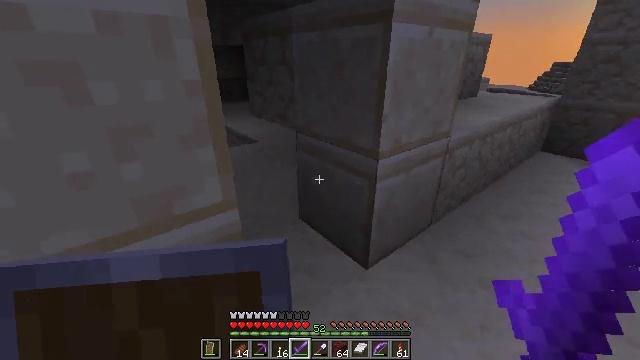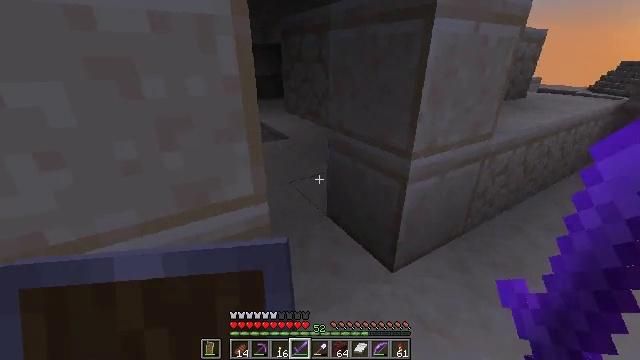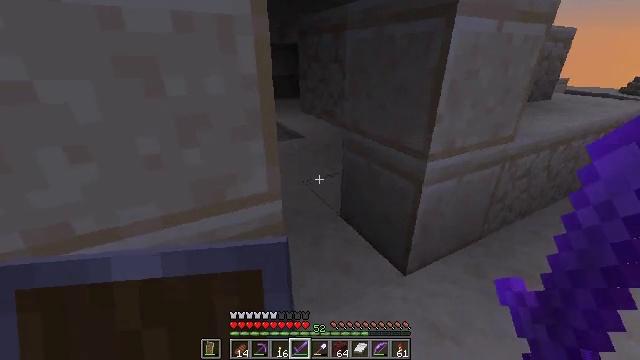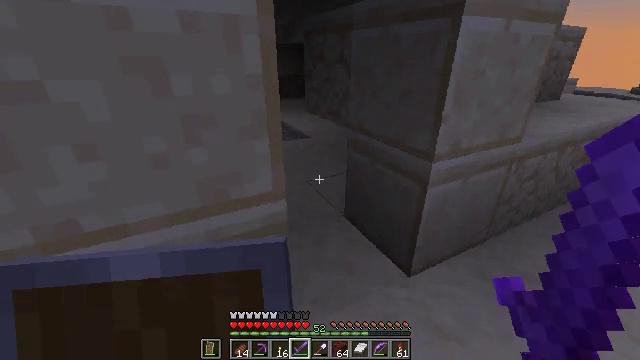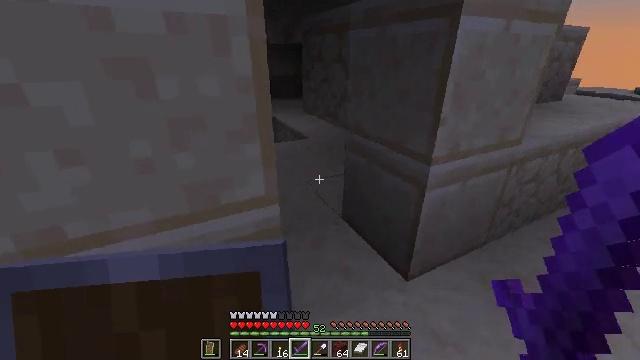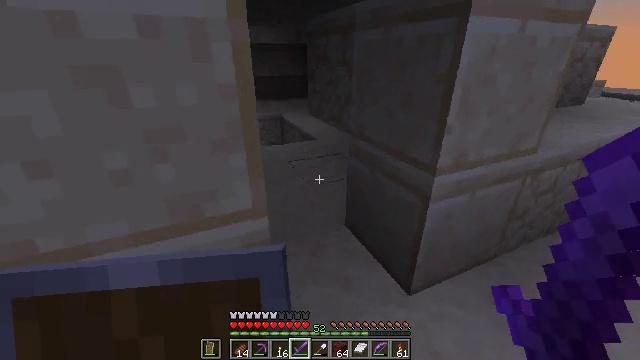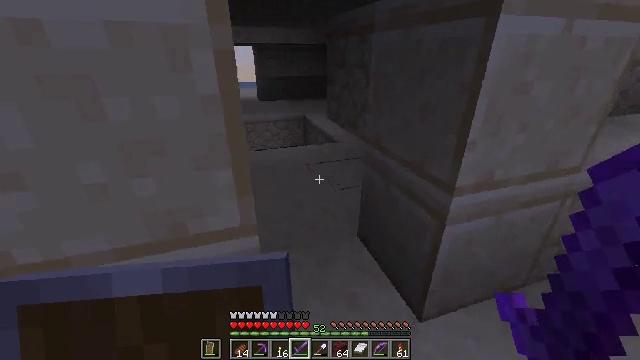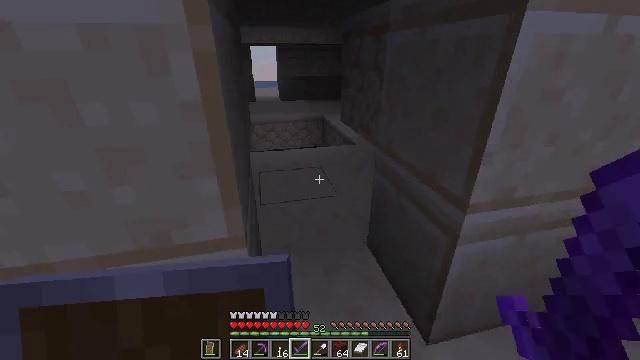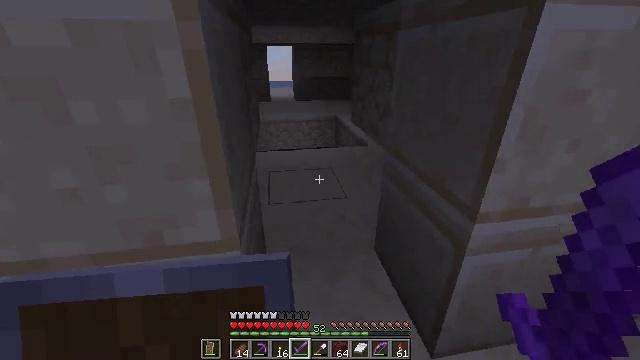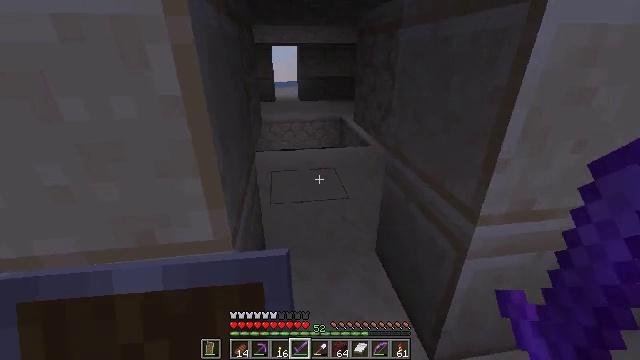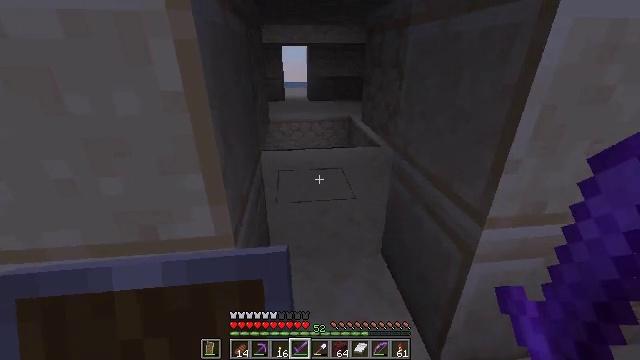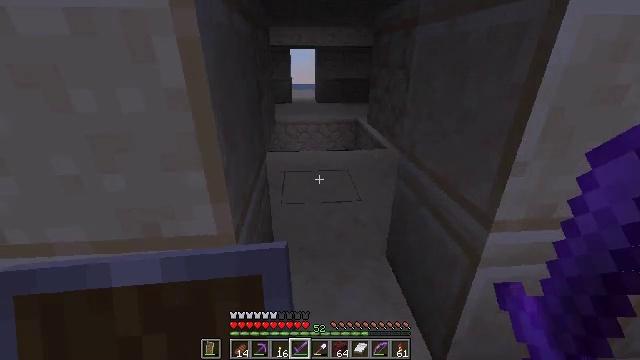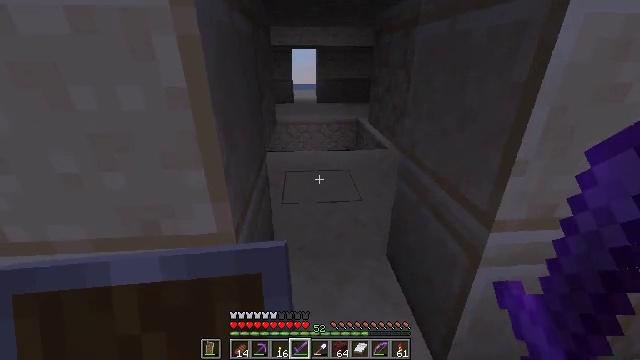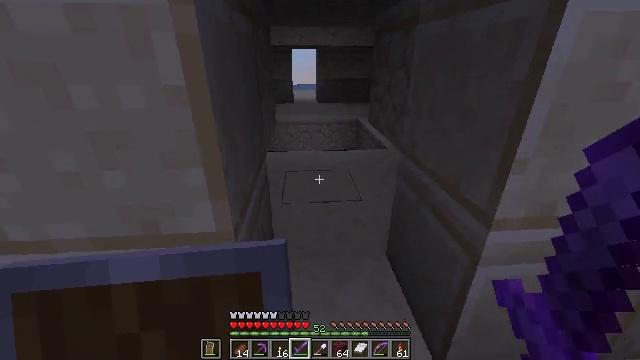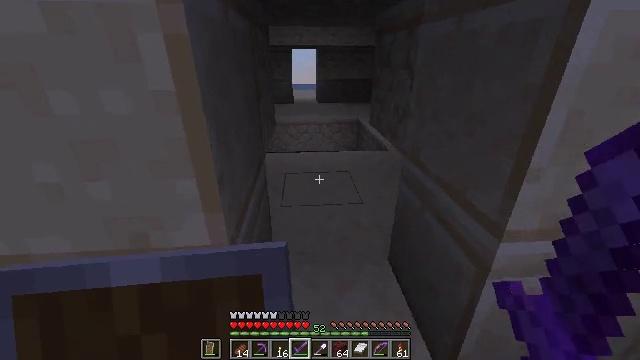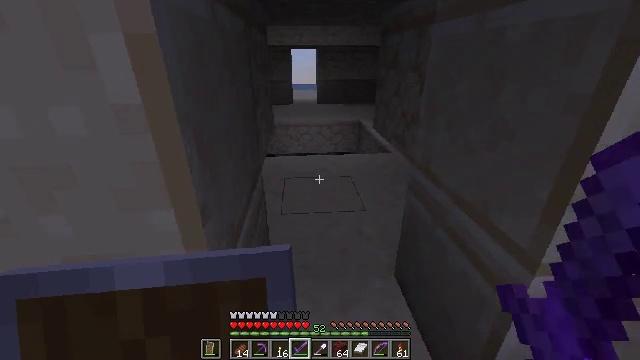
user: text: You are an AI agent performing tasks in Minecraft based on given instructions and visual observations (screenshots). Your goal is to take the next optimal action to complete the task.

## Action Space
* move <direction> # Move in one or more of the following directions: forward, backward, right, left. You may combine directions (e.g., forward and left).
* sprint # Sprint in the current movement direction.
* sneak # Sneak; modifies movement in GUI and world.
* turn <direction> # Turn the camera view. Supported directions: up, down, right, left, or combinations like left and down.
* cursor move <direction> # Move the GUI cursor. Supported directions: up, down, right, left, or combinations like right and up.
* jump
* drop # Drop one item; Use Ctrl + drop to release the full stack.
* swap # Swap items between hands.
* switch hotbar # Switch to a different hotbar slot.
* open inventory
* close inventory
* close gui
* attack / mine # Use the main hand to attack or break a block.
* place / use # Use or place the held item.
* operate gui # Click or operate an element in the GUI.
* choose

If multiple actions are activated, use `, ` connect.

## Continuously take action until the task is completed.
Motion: motion action
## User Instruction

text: Collect sandstone by mining.
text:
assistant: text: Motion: turn left
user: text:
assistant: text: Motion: turn left
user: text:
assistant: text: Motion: turn left
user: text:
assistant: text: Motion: move forward and move right
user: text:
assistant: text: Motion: move forward and move right, turn left
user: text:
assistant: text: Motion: move forward and move right, turn left
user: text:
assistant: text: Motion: turn left
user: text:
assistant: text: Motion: turn left
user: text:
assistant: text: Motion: turn left
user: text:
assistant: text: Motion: turn left
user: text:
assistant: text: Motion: turn left
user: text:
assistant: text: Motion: no_op
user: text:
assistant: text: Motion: no_op
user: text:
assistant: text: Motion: move forward
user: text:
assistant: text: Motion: move forward
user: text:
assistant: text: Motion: move forward
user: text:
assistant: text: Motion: move forward and move right
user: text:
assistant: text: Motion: move forward and move right
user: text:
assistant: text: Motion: move forward and move right
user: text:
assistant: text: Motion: move forward
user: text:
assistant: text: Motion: move forward
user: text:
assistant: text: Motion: move forward, turn left and down
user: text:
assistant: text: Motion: move forward, turn left and down
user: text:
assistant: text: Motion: move forward, turn left and down
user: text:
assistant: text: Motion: move forward, turn left and down
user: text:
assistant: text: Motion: move forward, turn left and down
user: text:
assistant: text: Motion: move forward
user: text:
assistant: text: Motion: move forward, turn down
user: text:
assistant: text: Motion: move forward, turn down
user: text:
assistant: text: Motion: no_op